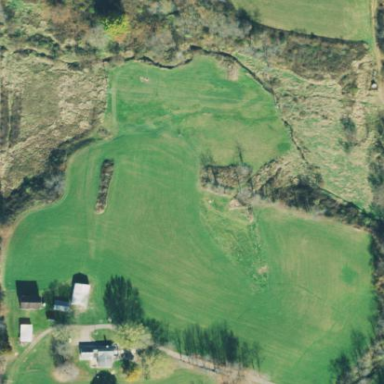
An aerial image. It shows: Natural grassy area.